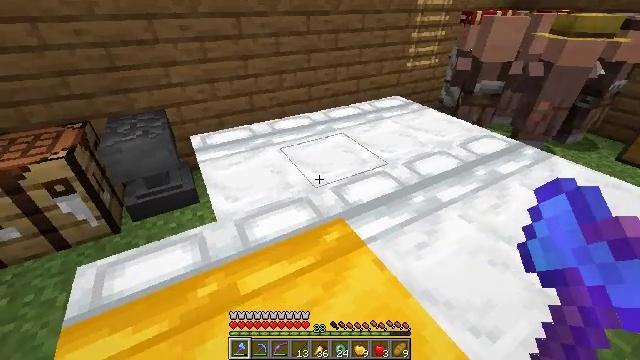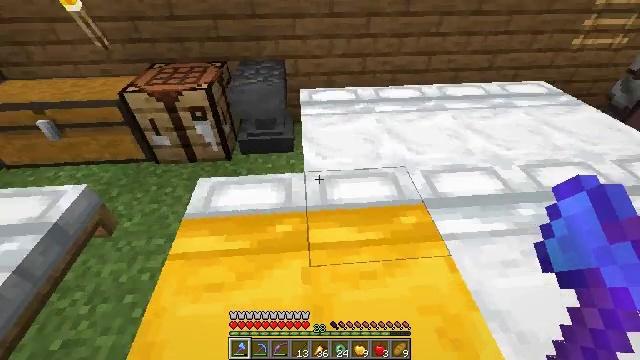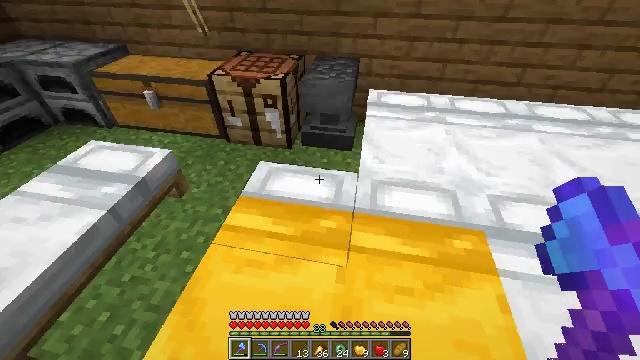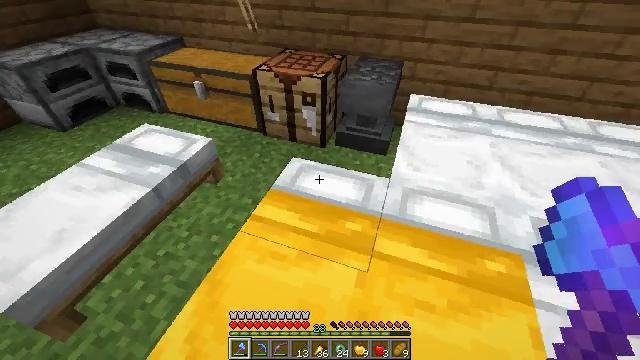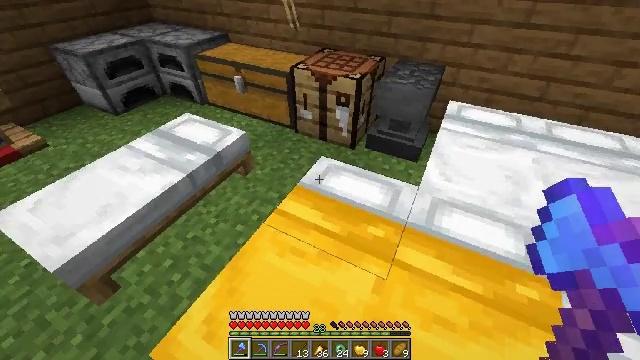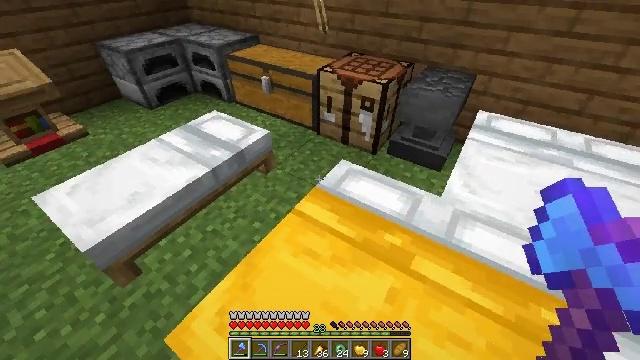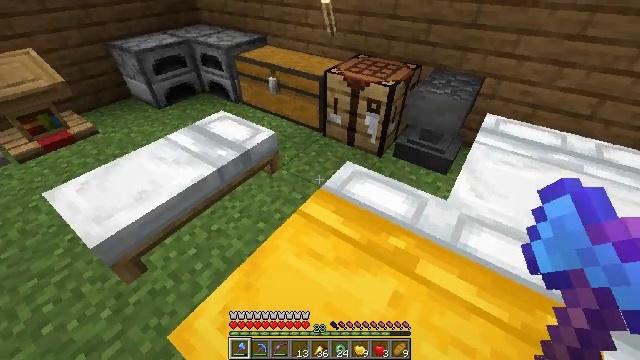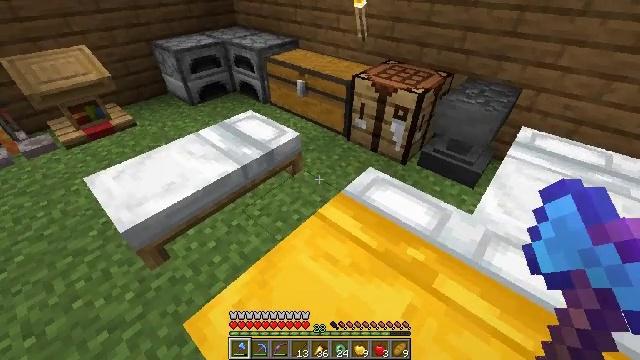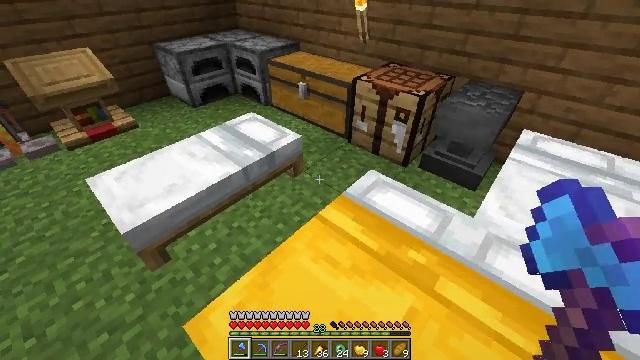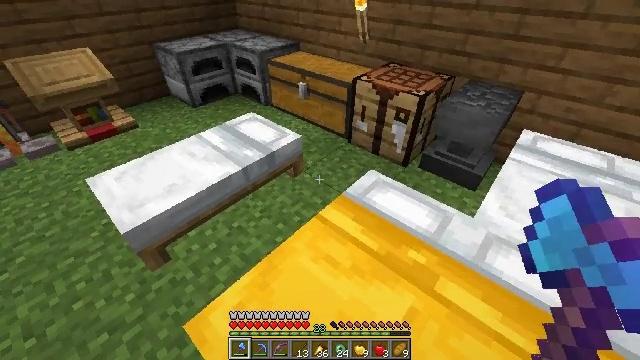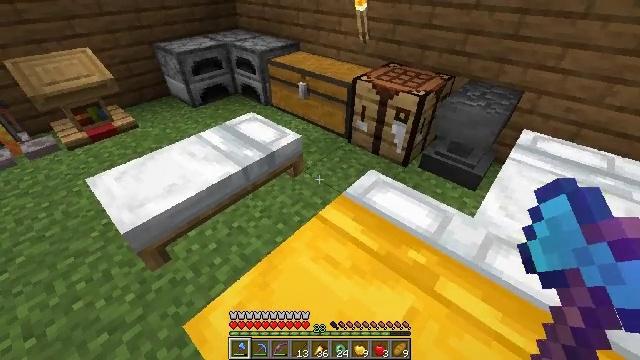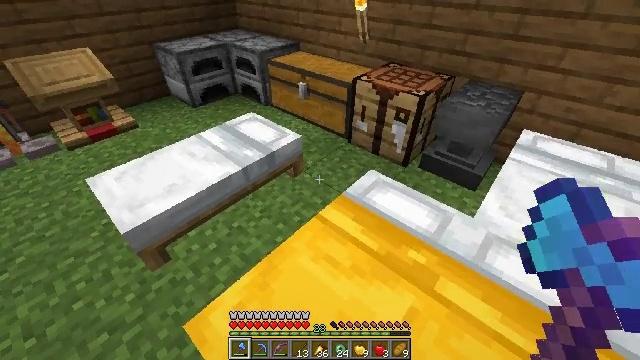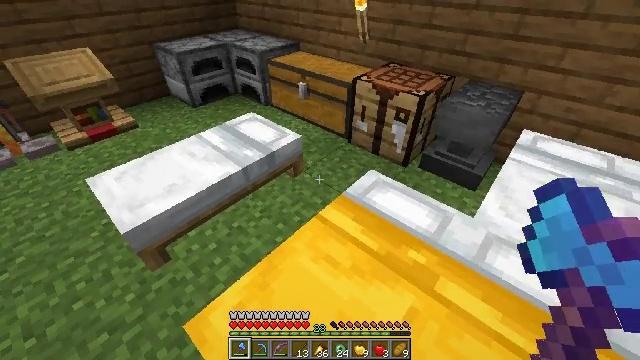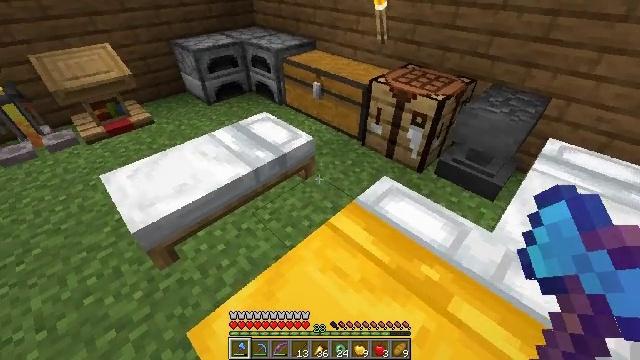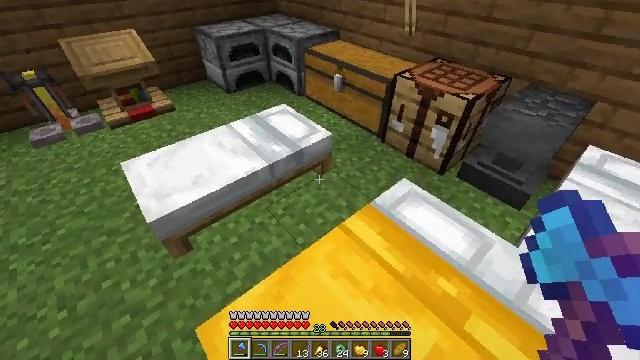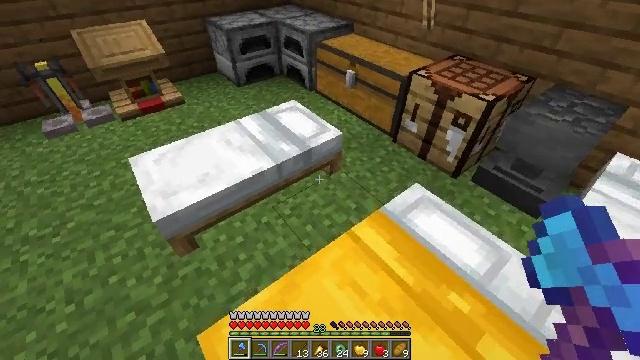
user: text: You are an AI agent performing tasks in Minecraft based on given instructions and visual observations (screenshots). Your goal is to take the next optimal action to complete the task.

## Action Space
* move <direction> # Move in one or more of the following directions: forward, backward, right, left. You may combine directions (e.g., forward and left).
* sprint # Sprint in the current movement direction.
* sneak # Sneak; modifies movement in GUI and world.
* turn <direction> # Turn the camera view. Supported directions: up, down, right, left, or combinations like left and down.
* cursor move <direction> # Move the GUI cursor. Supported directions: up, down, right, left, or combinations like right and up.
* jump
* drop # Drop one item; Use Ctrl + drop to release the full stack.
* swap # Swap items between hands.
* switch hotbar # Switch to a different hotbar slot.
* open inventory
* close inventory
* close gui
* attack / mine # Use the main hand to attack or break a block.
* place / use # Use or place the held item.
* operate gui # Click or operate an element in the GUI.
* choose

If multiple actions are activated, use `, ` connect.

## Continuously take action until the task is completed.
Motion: motion action
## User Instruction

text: Pick up the white bed by breaking it.
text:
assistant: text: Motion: turn left and down
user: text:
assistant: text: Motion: turn left
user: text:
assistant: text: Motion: turn left
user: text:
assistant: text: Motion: turn left
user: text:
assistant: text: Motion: turn left
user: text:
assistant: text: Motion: turn left
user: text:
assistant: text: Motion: turn left
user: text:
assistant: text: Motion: no_op
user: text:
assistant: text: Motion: no_op
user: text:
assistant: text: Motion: no_op
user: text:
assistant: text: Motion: no_op
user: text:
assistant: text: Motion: no_op
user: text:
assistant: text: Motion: move forward, turn left
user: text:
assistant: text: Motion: move forward, turn left and down
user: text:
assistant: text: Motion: move forward, turn left and down
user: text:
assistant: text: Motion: move forward, turn left and down
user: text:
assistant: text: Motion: no_op
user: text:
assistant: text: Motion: no_op
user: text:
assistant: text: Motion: no_op
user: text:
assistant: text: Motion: no_op
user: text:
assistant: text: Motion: no_op
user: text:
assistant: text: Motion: no_op
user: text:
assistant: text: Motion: no_op
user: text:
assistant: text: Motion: no_op
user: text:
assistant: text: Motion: no_op
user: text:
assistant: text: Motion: no_op
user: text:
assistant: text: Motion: no_op
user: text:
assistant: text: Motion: move left
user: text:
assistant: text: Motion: move left, turn right and up
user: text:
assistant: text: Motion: move left, turn right